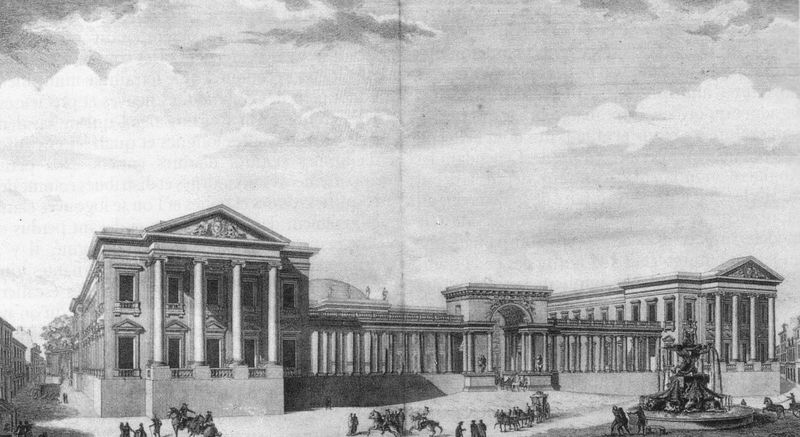
Titel: Ansicht aus Peyre, Oeuvres d'architectures (1765)
Künstler: Marie Joseph Peyre
Standort: Paris
Institution: Hôtel de Condé
Schlagwörter: baum, dunkel, flügel, himmel, schatten, wasser, weiß, wolken, bäume, dreieck, menschen, stadt, fenster, grau, hell, hintergrund, licht, schwarz, strasse, säule, säulen, zeichnung, anlage, dach, gebäude, haus, schloss, weg, architektur, häuser, wolen, sonne, figur, adel, klassizismus, renaissance, brunnen, pferd, pferde, reiter, springbrunnen, statue, bewölkt, papier, ansicht, bogen, fassade, gasse, passage, perspektive, zug, giebel, grafik, graphik, hof, kutsche, kutschen, platz, figuren, rundbogen, häuse, kuppel, symmetrie, tor, galerie, halle, eingang, loggia, berlin, antike, palast, stockwerk, torbogen, balustrade, denkmal, druck, druckgrafik, radierung, stich, wägen, arkaden, kapitelle, kapitell, buchseite, fries, portal, risalit, giebelfeld, ionisch, portikus, antik, griechisch, profan, plan, tempel, museum, basis, kupferstich, brunne, klassisch, geschoss, gallerie, schinkel, triumphbogen, säulengang, bauwerk, tempelfront, tympanon, mittelbau, vorplatz, propyläen, bewölkter himmel, wölken, einganng, wölke, frontespizio